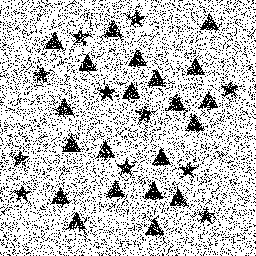
Squares: 0
Triangles: 21
Stars: 11
Total shapes: 32